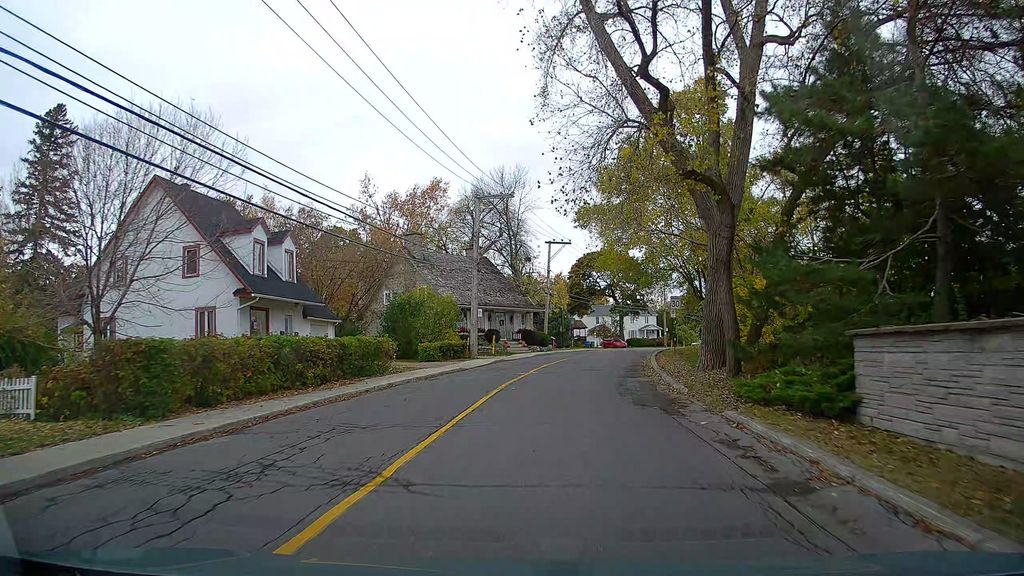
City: montreal